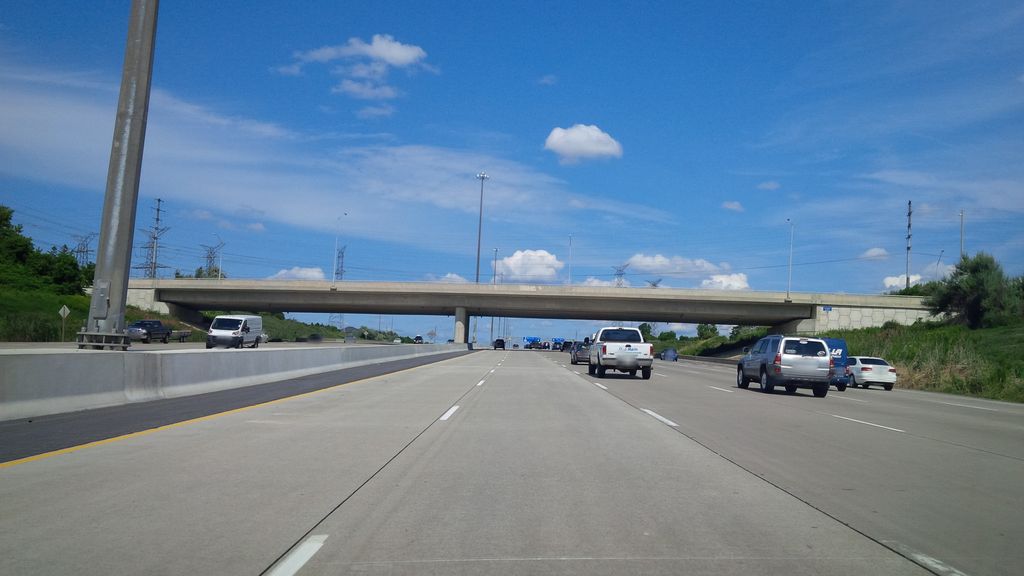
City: toronto